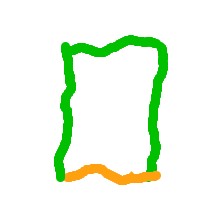
Shape: rectangle